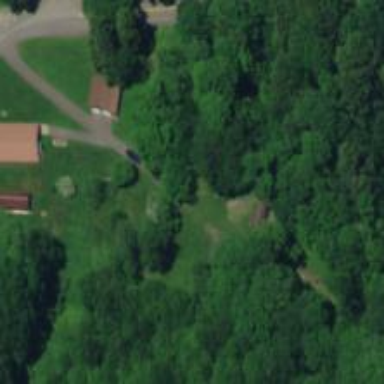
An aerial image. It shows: Driveway.